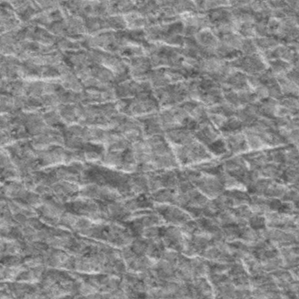
Label: frost